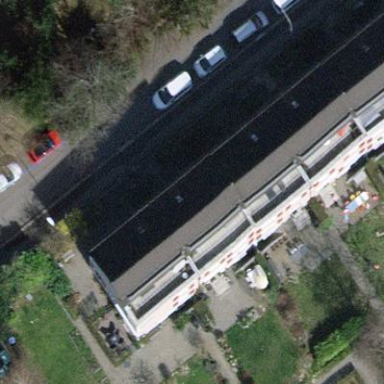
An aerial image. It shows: Terrace building.